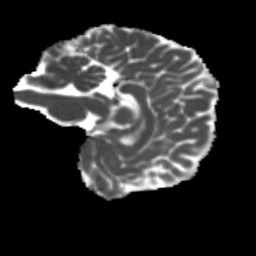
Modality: MD
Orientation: sagittal
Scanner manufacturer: siemens
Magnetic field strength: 3 T
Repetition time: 4 s
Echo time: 0.0594 s